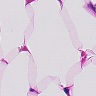
Metastatic tissue present: no